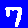
Digit: 7